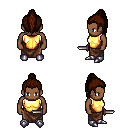
a pixel art fantasy rpg character, male body template, human, dark skin, gold chest armor, robe skirt, brown long topknot hairstyle, metal boots, dagger, four views (front, back, left, right), 2x2 character sprite sheet, small pixel art, hard edges, no anti-aliasing